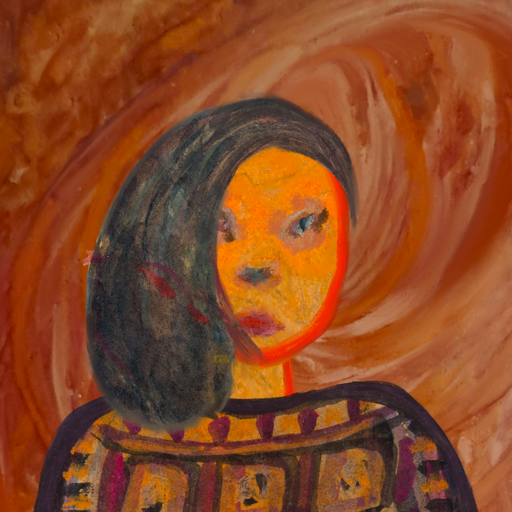
Background: Pious_Lady, Head And Neck Front: Sisters, Face Front: Boggyland, Bust: Doll, Hair Front: Gypsy_Mother, Head Accessory: Blank, Second Necklace: Blank, Necklace: Blank, Baby: Blank